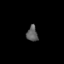
Tissue: skin
Cell type: Epithelial cells
Senescence score: 0.2824
Nuclear area (px): 169
Mean DAPI intensity: 93.722